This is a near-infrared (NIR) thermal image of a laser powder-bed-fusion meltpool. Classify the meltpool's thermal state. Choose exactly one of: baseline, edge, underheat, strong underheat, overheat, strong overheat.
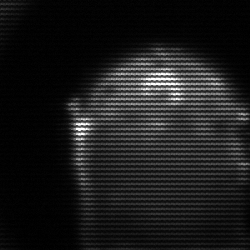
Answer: edge